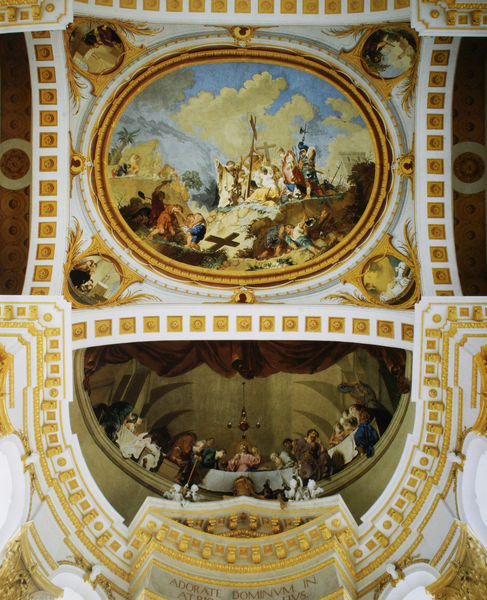
Titel: Kreuzauffindung, Abendmahl
Künstler: Januarius Zick
Standort: Wiblingen
Institution: ehem. Benediktiner-Abteikirche
Schlagwörter: berg, blau, dunkel, gemälde, gruppe, himmel, mann, schatten, weiß, wolken, frauen, gelb, menschen, ocker, ausschnitt, braun, frau, geschwungen, hell, licht, männer, szene, säulen, tisch, rot, schloss, wolke, beige, ornament, profile, barock, mensch, rahmen, tischtuch, vorhang, hügel, kirche, gewand, gold, decke, rokoko, kreis, ofen, oval, rund, tondo, engel, schrift, bilder, rahmung, bogen, perspektive, beobachten, giebel, klein, rand, kuppel, beobachter, chandelier, church, curtain, lamp, men, people, red, soldier, white, women, gäste, sitting, table, yellow, detail, inschrift, verzierung, tapestry, stuck, palm, palme, foto, fotografie, photographie, vier, gewölbe, medaillon, glaube, kreuz, religion, text, kacheln, gastmahl, mahl, photo, halbkreis, fries, himme, kreuze, farbfoto, jesus, kreuzabnahme, kreuzigung, classic, clouds, sky, apsis, religiös, geistliche, kasetten, deckengemälde, fresko, abendmahl, prunk, jünger, bemalung, decoration, quadrat, viereck, sakral, aufnahme, cross, fot, sakralbau, crucifixion, ornat, letters, lirche, tonnengewölbe, family, dome, latein, lateinisch, opera house, theater, ceiling, illusionsmalerei, circles, christ, tiepolo, scheinarchitektur, play, keuze, fresco, christian, christianity, bible, round, sotto in su, biblical, mural, winzig, hinabsehen, deckenbilder, words, halo, archiktektur, holy, iconography, palem, trial, supper, triumph, lance, roat, apostles, last supper, religous, x, goldleaf, keramok, follower, the last supper, dominum, adorate, adorati, ovation, reww